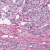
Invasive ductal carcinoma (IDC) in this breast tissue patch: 1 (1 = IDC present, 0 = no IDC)